Aerial crown-view tile of a tropical tree (Barro Colorado Island, Panama), acquired 20240716:
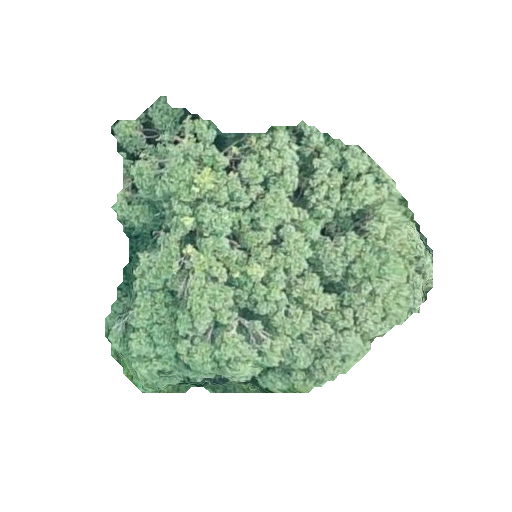
Species: Aspidosperma desmanthum
GBIF accepted scientific name: Aspidosperma desmanthum
Crown area: 113.415 m²